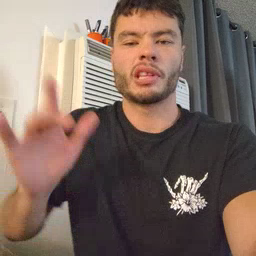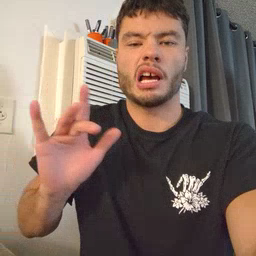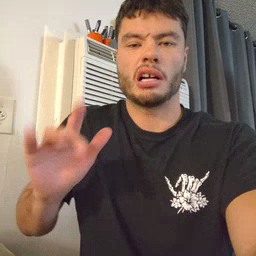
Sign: yucky